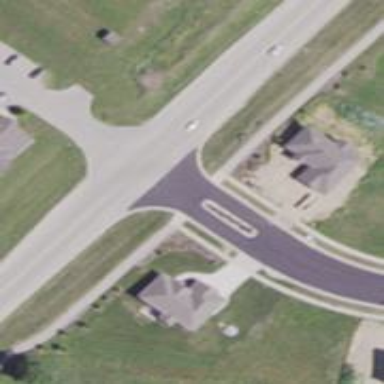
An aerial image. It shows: Unmarked road crossing.